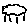
Label: cloud